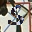
Label: 5